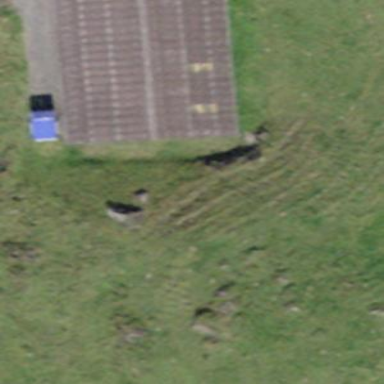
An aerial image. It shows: Rural barn.